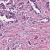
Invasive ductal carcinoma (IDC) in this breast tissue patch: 1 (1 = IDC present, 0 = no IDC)